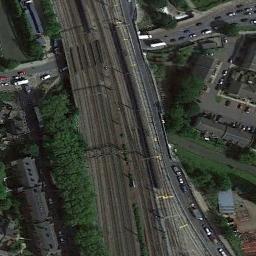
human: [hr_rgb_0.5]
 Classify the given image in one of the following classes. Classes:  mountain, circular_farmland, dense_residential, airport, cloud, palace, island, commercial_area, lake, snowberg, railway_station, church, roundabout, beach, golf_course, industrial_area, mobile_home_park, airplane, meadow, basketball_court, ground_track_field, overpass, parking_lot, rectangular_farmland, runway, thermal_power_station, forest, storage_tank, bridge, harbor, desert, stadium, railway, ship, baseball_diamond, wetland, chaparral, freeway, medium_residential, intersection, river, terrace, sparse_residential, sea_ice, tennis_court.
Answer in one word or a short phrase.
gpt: railway